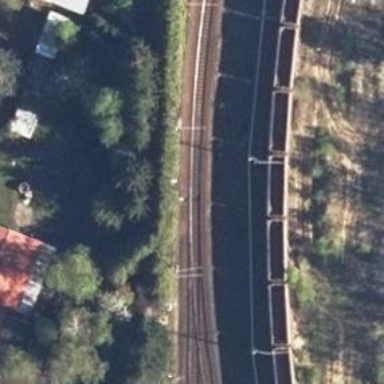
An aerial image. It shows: Railway switch.